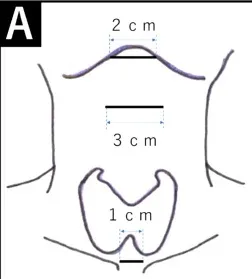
(A) Placement of the two skin incisions used for the minimally invasive laryngeal suspension, a 2-cm incision at the revel of the mandible and a second 3-cm incision between the hyoid bone and the superior border of the thyroid cartilage. A 1-cm skin incision is also performed for tracheostomy.
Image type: radiology (x_ray)